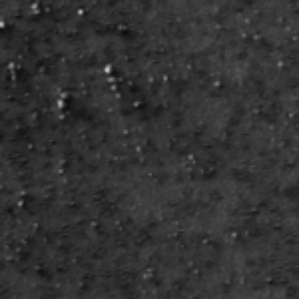
Label: frost